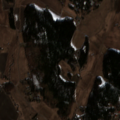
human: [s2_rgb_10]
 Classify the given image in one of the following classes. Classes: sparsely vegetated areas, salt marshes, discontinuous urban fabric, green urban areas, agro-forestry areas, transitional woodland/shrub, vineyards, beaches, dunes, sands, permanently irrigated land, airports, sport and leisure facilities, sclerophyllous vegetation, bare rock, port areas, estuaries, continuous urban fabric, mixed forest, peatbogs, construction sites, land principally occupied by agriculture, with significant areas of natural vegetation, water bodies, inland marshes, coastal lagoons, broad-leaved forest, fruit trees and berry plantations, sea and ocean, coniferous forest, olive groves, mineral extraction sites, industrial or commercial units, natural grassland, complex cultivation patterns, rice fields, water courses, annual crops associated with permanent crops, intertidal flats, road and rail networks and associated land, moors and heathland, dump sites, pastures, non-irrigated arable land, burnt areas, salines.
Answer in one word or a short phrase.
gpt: discontinuous urban fabric, non-irrigated arable land, land principally occupied by agriculture, with significant areas of natural vegetation, broad-leaved forest, mixed forest